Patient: sex M, age 61
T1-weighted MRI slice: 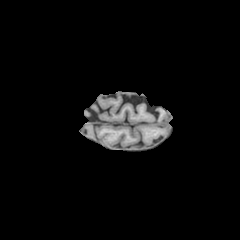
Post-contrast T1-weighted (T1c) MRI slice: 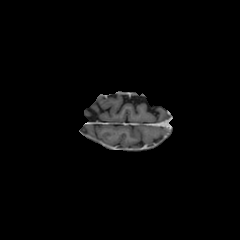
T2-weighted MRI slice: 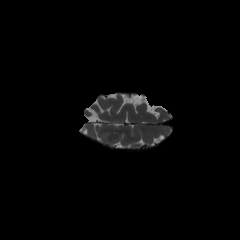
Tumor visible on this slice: no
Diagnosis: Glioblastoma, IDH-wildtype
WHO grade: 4